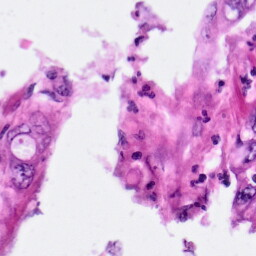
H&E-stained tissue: Pancreatic